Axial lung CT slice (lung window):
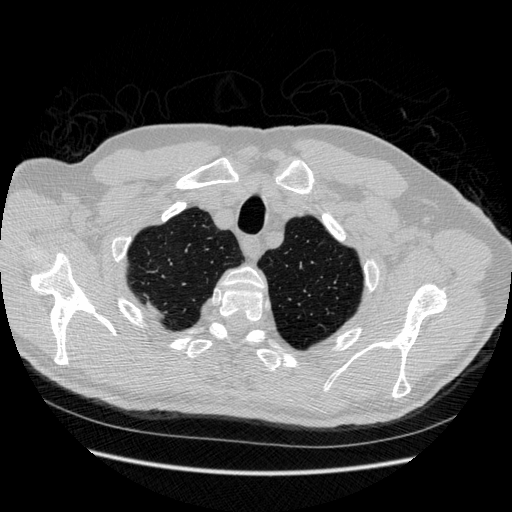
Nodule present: no